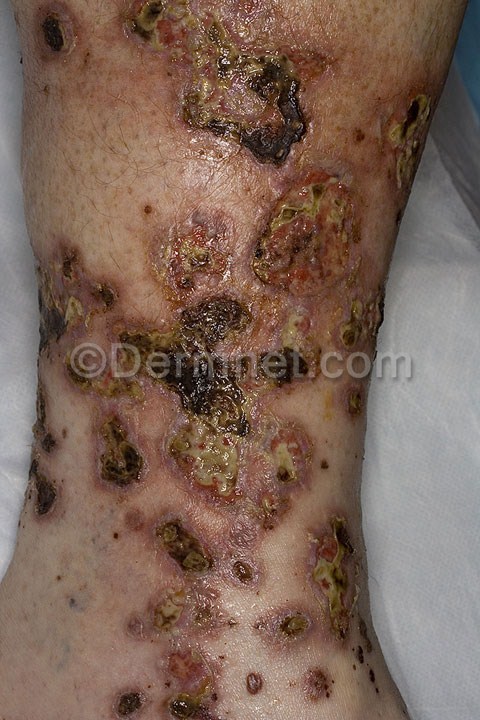
Disease: Vasculitis Photos